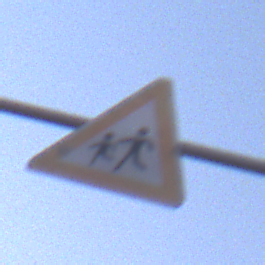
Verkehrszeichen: KinderRechts
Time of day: SunriseSunset
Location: Outdoor (Nature)
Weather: Clear
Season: NotSpecified
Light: Natural